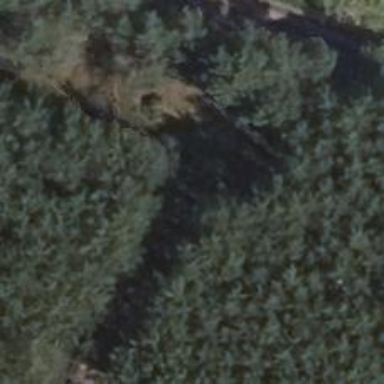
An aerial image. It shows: Track with grade 4 tracktype.